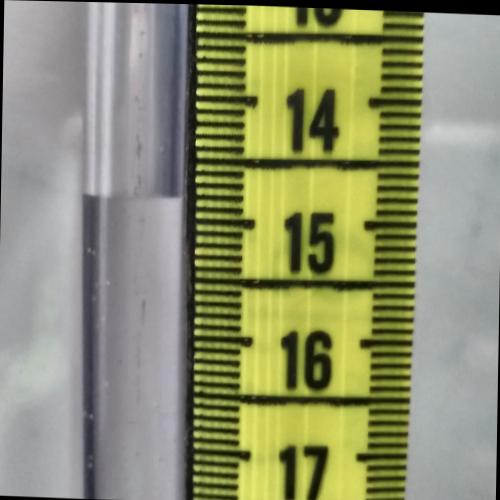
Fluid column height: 14.8 cm